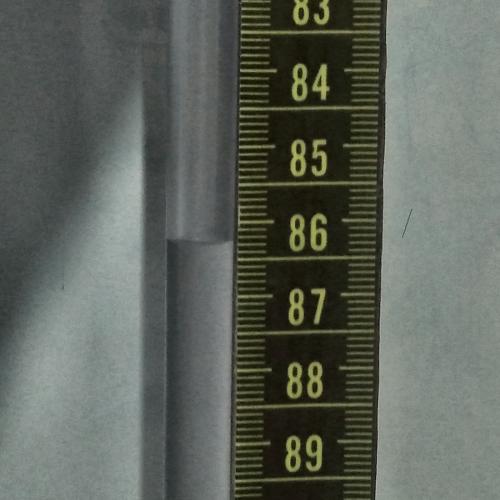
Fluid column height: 86.3 cm